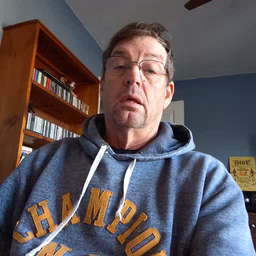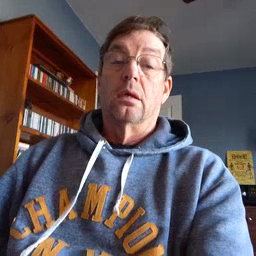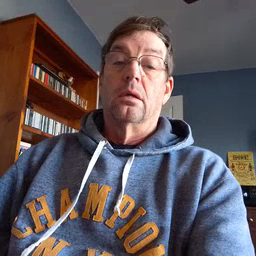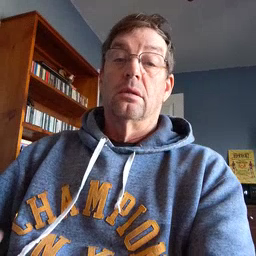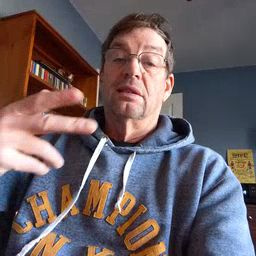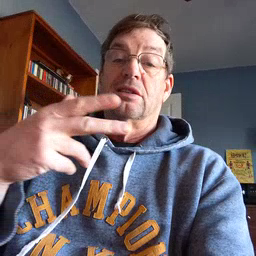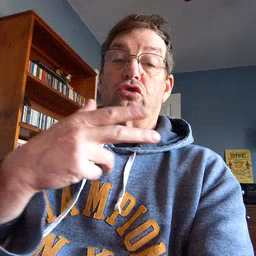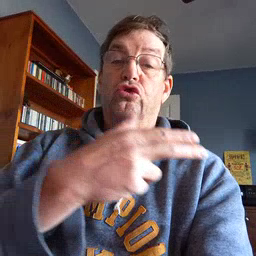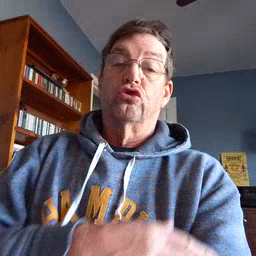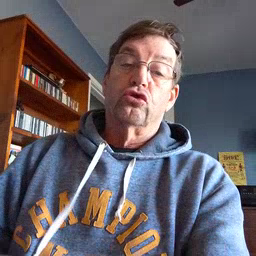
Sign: scissors